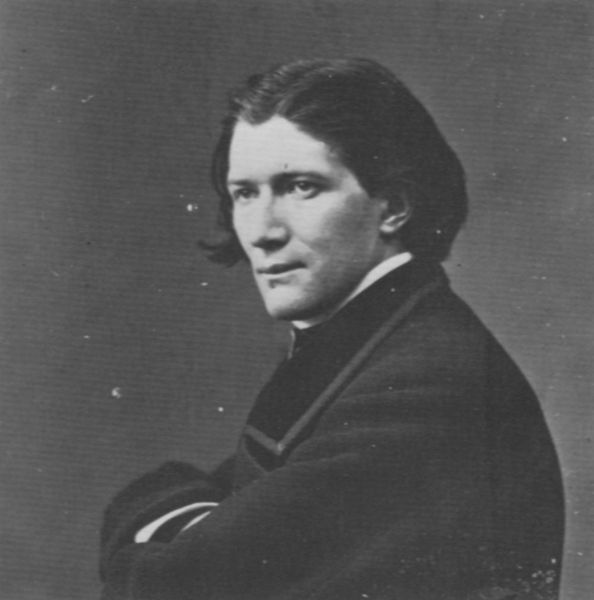
Titel: Victorien Sardou (1831-1908)
Künstler: Atelier Nadar
Schlagwörter: dunkel, hand, kopf, mann, weiß, frisur, grau, haar, hintergrund, licht, mund, nase, ohr, profil, raum, rücken, schwarz, stirn, blick, anzug, hemd, jacke, jung, arm, arme, augen, falten, gesicht, kragen, lang, samt, bildnis, herr, portrait, porträt, haare, lange haare, mantel, brustbild, england, kinn, lippen, locke, locken, ohren, scheitel, schulter, schultern, schön, seitlich, wangen, bogen, haltung, romantik, dichter, ernst, poet, schmal, brauen, starr, maler, melancholie, glatt, jackett, revers, jacket, foto, fotografie, photographie, offen, schwarz-weiss, uniform, manschetten, photo, verschränkt, gekämmt, halbprofil, sprechend, porträit, fot, verschrenkt, auchten, daguerreotypie, samtkragen, dorian grey, ernts, gegelt, l, verschrenkung, anzug+, gekreuzte arme, lange haarre